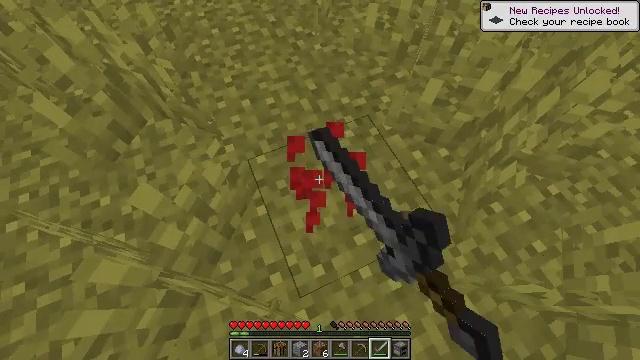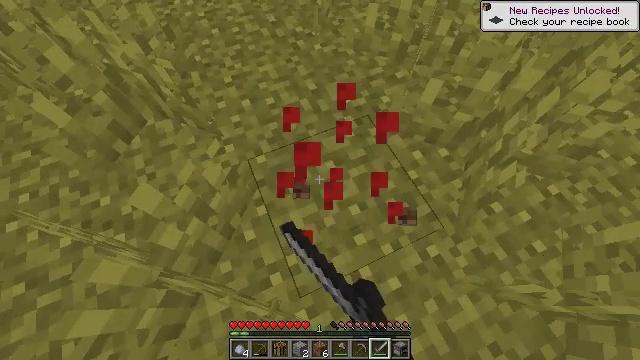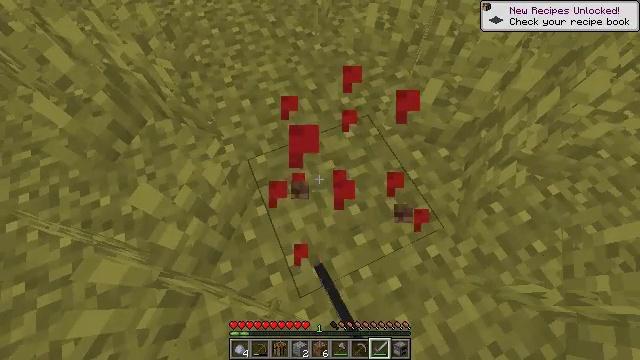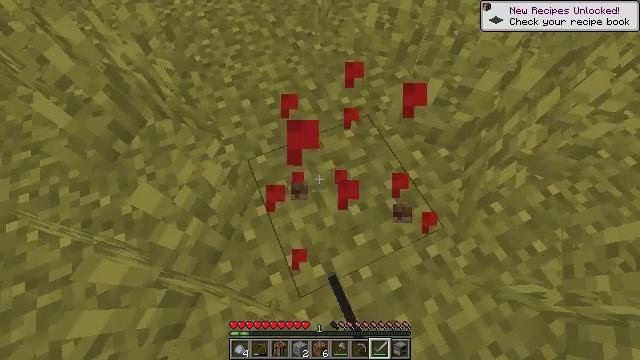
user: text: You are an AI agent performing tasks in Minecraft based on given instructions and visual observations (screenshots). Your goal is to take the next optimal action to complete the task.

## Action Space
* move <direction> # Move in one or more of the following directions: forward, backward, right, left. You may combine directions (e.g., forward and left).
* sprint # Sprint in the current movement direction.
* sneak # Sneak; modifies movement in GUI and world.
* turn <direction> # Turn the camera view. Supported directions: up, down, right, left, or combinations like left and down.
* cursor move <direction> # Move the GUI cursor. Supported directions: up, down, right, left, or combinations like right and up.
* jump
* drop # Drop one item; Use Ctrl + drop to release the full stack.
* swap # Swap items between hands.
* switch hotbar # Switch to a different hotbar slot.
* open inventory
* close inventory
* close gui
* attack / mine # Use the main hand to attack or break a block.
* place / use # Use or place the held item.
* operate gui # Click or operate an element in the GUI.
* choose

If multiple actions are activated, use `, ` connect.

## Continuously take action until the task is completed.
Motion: motion action
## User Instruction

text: Gather poppy from the ground.
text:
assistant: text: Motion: attack / mine
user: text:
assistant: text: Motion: no_op
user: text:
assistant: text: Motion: no_op
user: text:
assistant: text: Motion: no_op